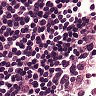
Metastatic tissue present: no